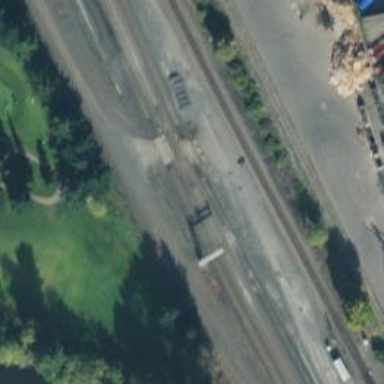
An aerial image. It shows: Railway track.